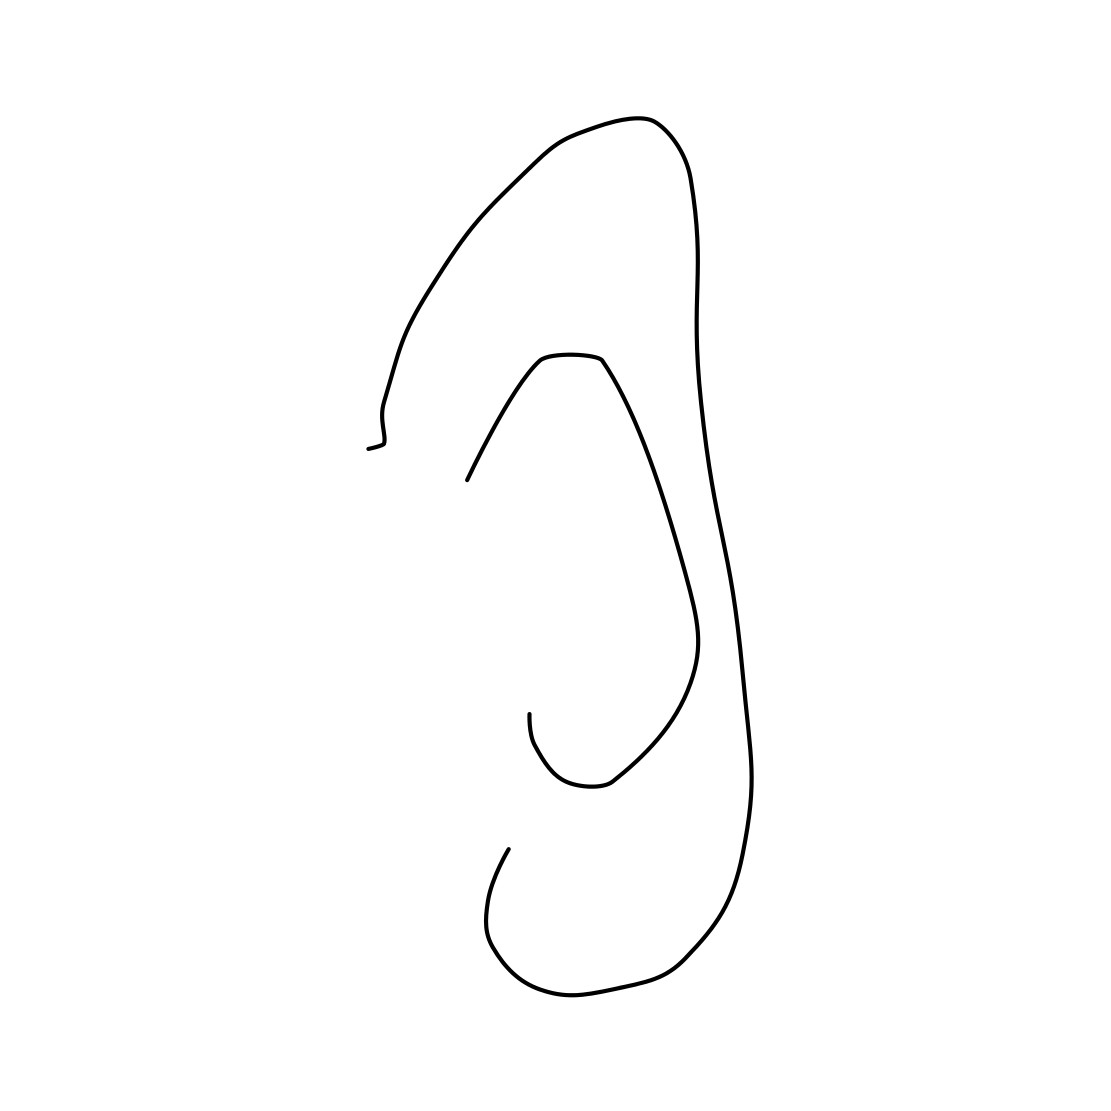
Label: ear